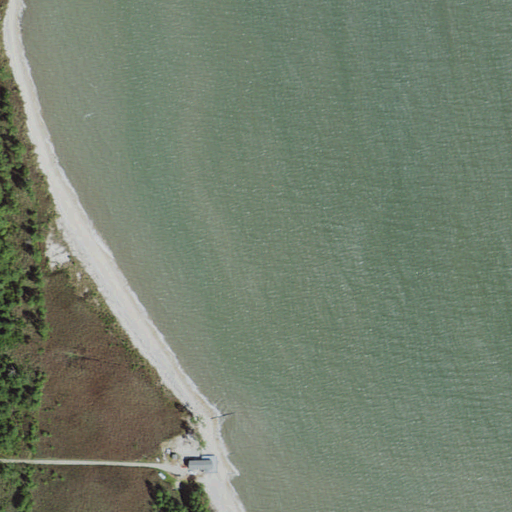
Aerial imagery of beach in Virginia named Bethel Beach containing open water, herbaceous wetlands, woody wetlands, barren land, low intensity development, evergreen forest, and high intensity development